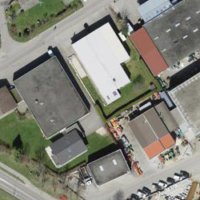
EUNIS habitat code: 54
Species observed at this site:
Humulus lupulus